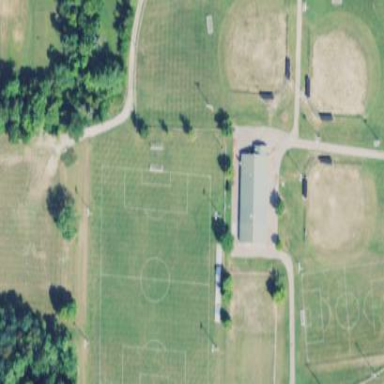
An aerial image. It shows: Soccer pitch designated for leisure and sports activities.